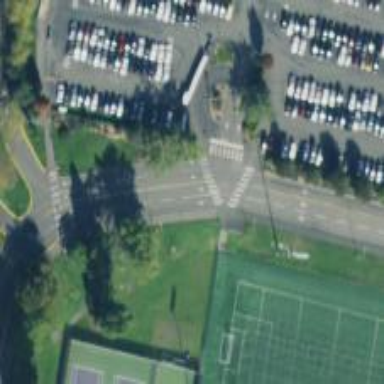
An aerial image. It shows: Pedestrian crossing at uncontrolled zebra crossing on footway.